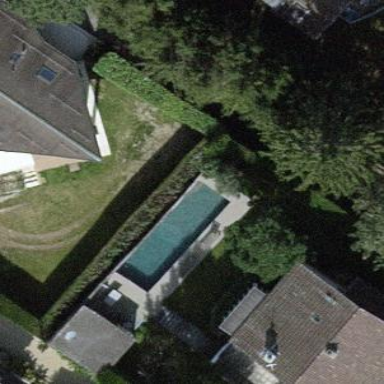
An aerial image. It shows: Swimming pool located in leisure land.